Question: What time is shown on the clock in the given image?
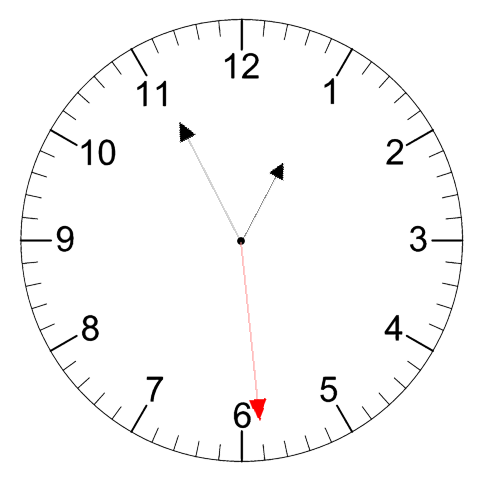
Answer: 12:55:29